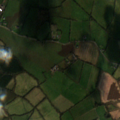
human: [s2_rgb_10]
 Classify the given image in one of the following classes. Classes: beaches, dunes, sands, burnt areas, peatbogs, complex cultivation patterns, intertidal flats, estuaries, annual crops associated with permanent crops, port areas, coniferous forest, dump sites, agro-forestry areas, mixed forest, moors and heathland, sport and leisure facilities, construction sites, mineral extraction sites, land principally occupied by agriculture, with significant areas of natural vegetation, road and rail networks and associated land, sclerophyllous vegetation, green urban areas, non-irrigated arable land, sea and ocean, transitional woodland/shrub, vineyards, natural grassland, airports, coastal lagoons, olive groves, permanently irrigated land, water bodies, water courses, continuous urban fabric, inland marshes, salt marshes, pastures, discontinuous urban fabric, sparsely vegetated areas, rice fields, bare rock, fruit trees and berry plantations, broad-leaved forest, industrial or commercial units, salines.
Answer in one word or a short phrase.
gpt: pastures